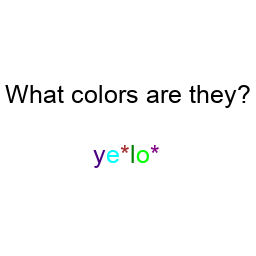
Color: indigo, cyan, brown, green, lime, purple
Color name shown: yellow
Background color: white
Question text color: black